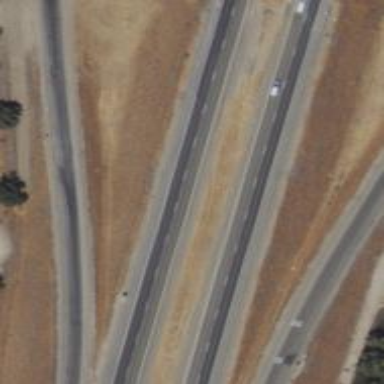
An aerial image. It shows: This image shows trunk highway that functions as expressway.